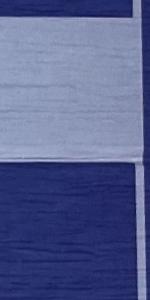
Label: Empty